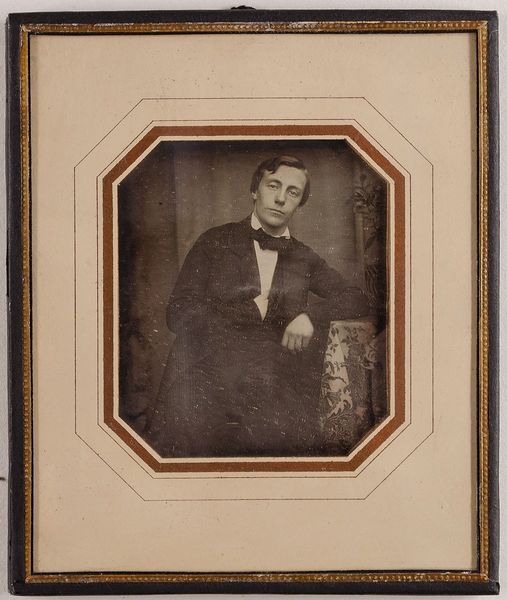
Titel: Ernst Greve
Künstler: Wilhelm Breuning
Standort: Hamburg
Institution: Museum für Kunst und Gewerbe Hamburg
Schlagwörter: mann, bildnis, portrait, figur, person, foto, fotografie, photographie, photo, lichtbild, daguerreotypie, konterfei, historische, bildwerke, angewandte und bildende kunst, hessische systematik, porträt, persönlichkeit, porträtfotografie, porträtphotographie